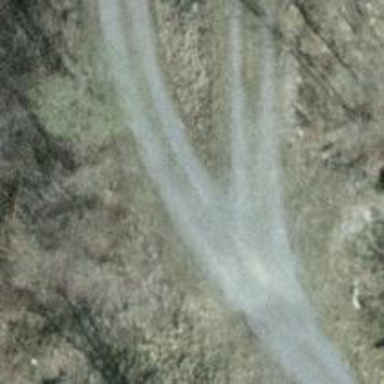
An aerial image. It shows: Gravel track that goes over bridge with grade 4 track type.